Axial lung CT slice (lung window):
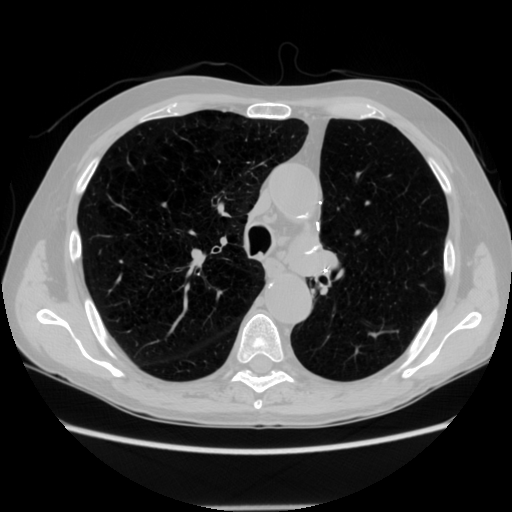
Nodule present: no